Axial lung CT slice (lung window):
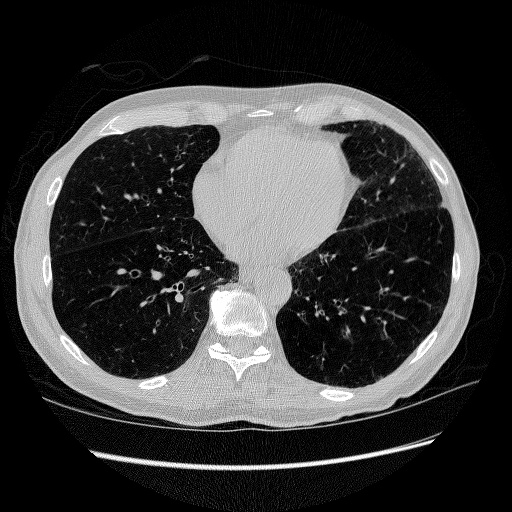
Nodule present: no